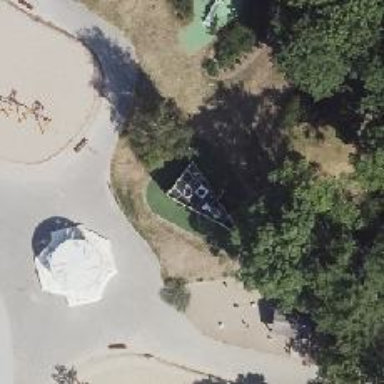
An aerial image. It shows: Playground with various play structures.